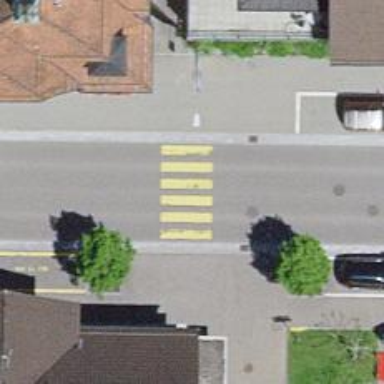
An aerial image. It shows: Marked crossing on the road.